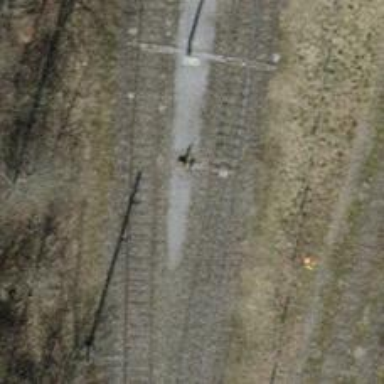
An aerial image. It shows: Railway switch.